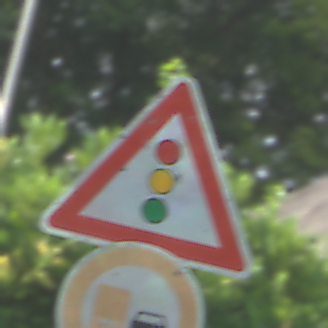
Verkehrszeichen: Lichtzeichenanlage
Zusatzzeichen unten: UeberholverbotKraftfahrzeuge
Umgebung: Outdoor, Urban
Tageszeit: MorningAfternoon
Wetter: PartlyCloudy
Licht: Natural
Jahreszeit: NotSpecified
Kontrast: LowContrast